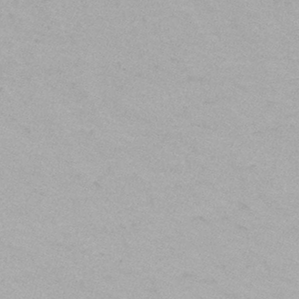
Label: frost